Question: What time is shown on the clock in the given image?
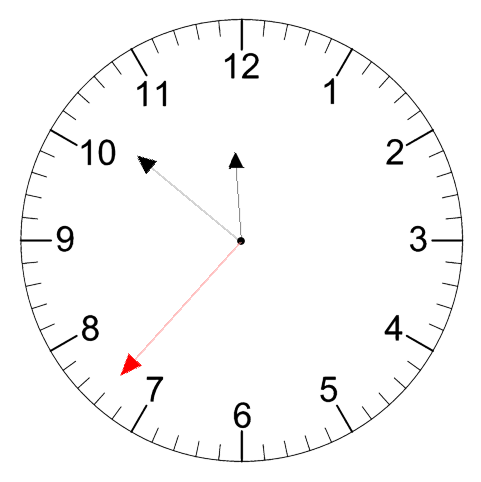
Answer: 11:51:37